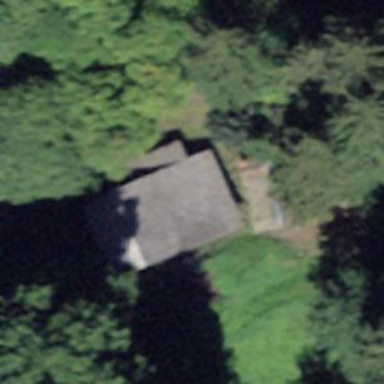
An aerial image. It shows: Barn.